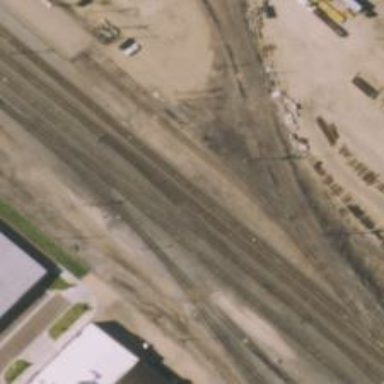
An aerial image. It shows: Railway siding for service.